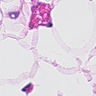
Metastatic tissue present: no